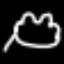
Label: frog